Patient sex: M
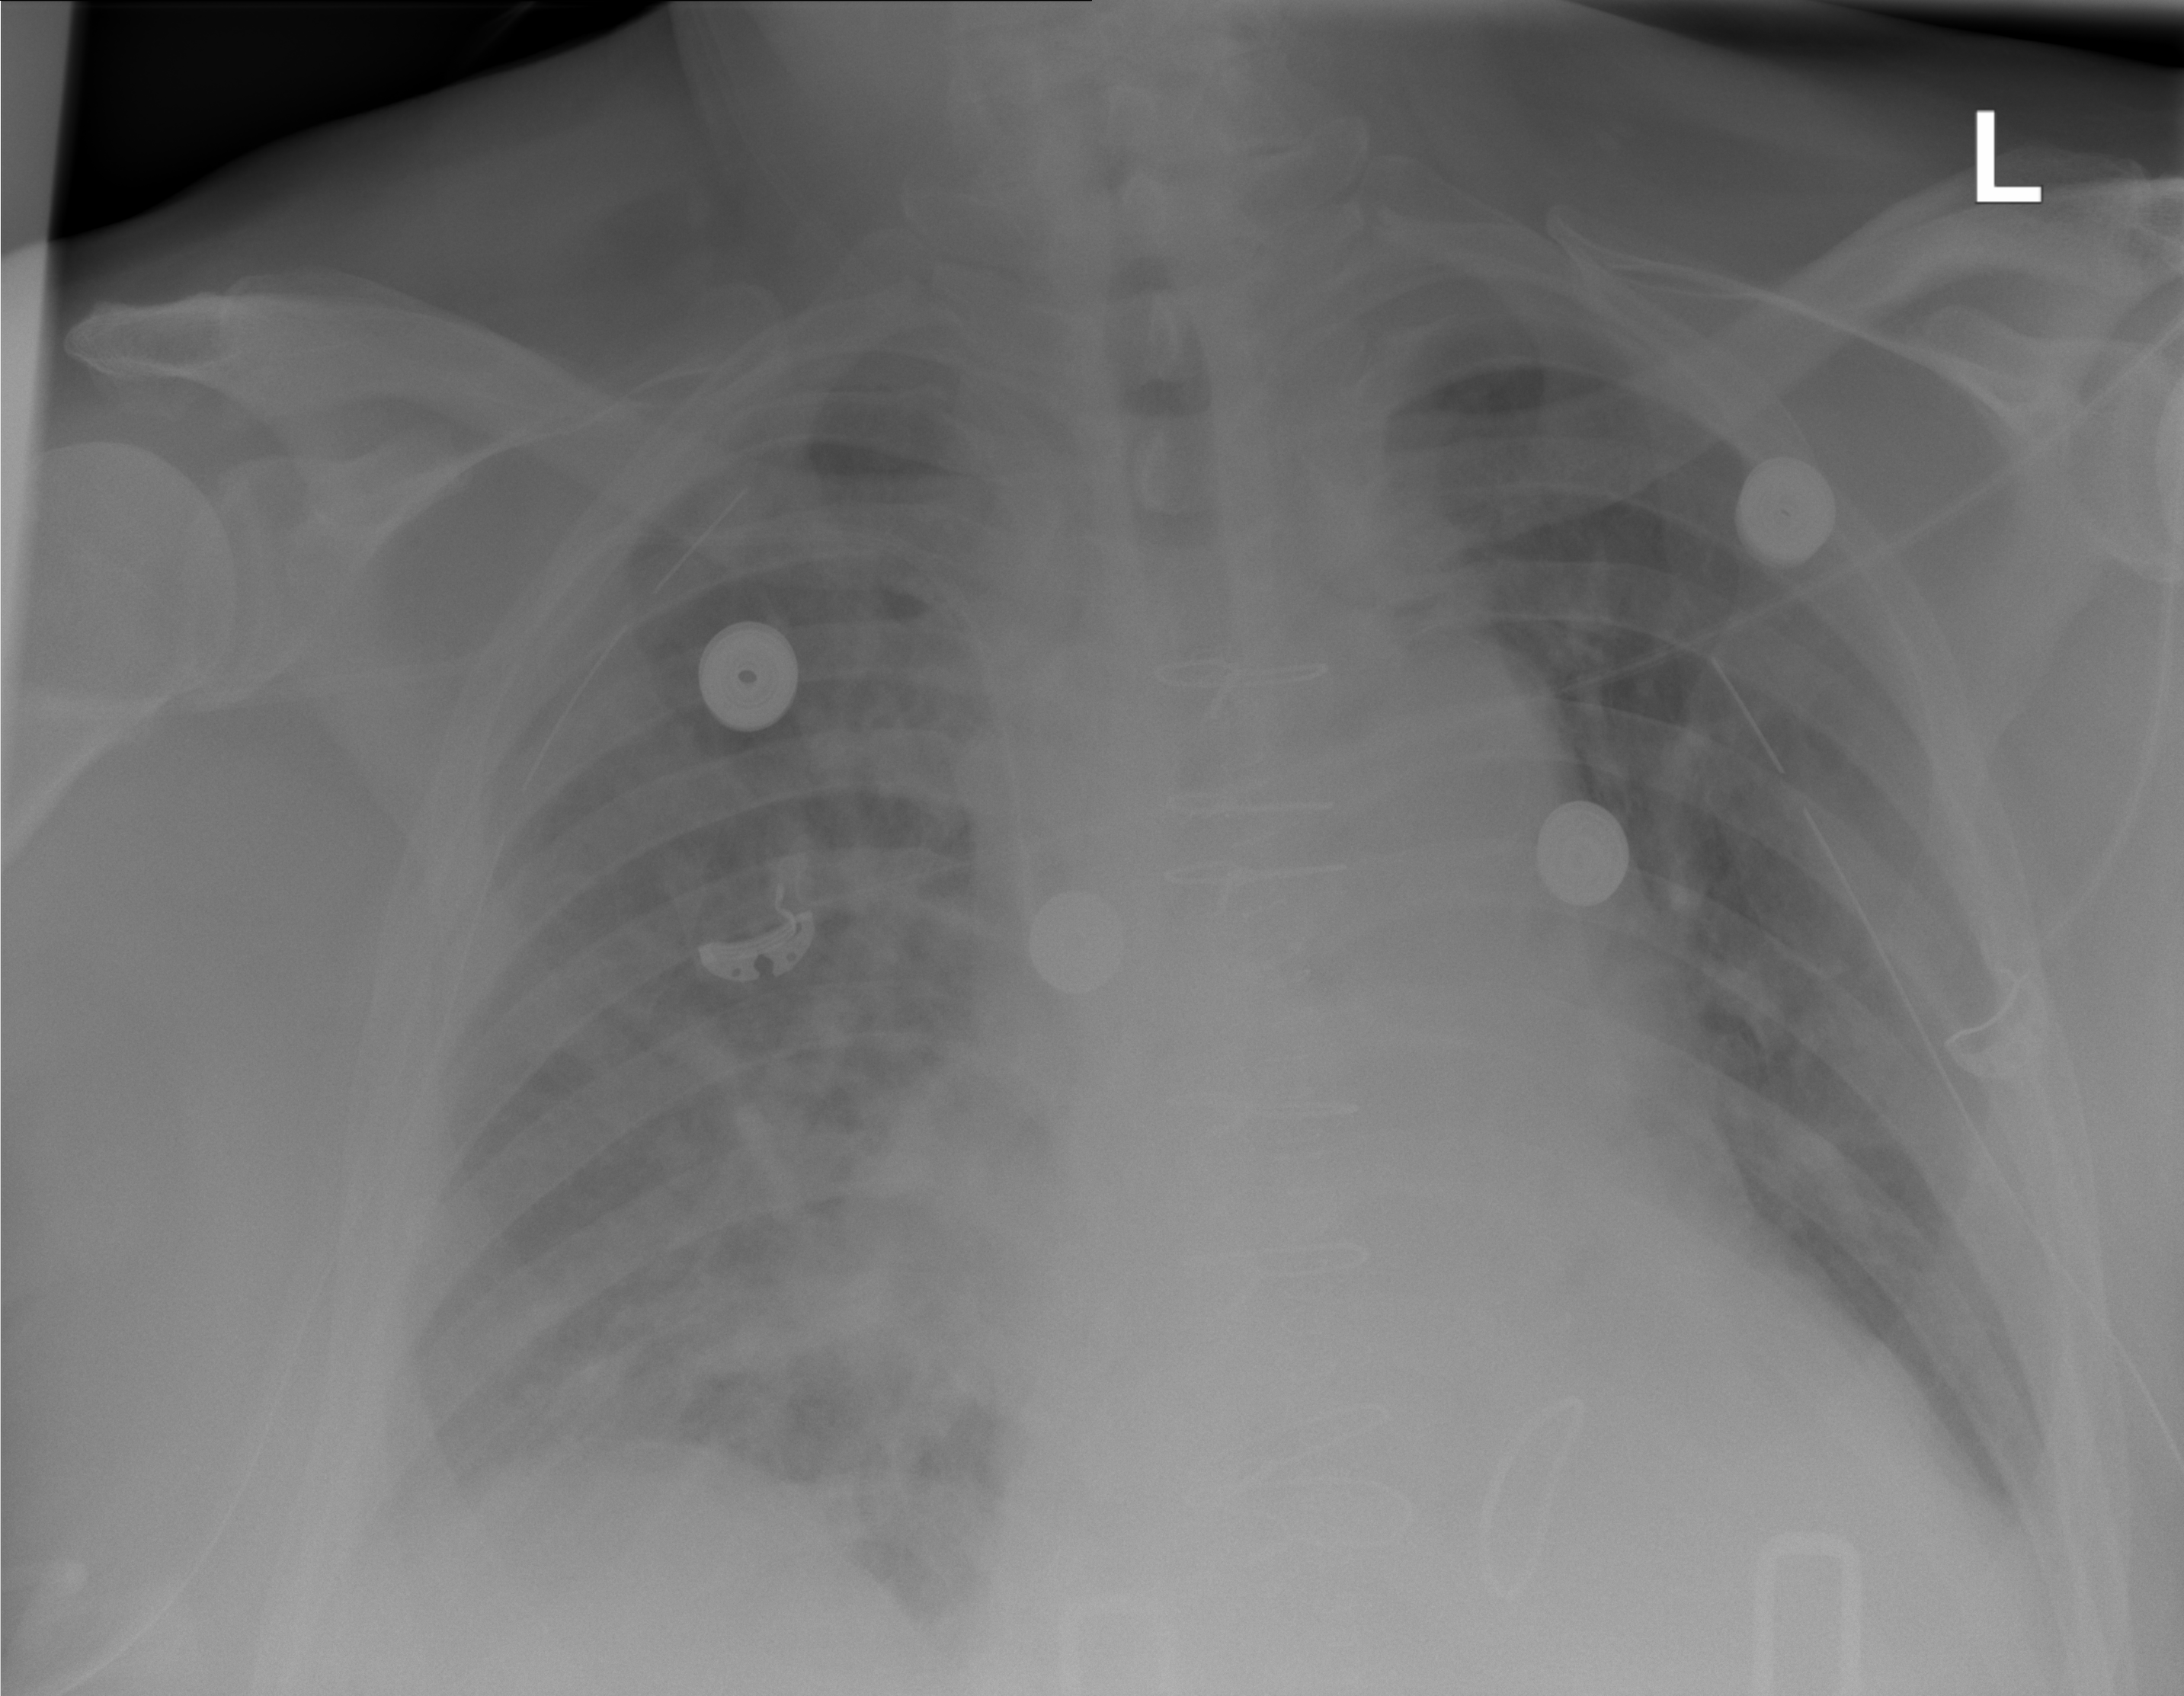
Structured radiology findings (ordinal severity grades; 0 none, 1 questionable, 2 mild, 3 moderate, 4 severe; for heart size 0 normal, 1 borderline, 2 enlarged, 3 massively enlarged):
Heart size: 2
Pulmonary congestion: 2
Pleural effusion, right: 2
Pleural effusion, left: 2
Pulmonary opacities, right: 3
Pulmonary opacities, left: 2
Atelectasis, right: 2
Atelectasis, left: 2